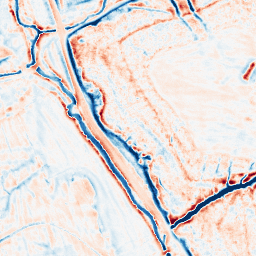
Category: edge_preserving
Decomposition family: bilateral
Decomposition parameters: d: 15
sigma_color: 150
sigma_space: 50
Upsampling method: quartic
Upsampling parameters: scale: 2
Upsampling scale: 2